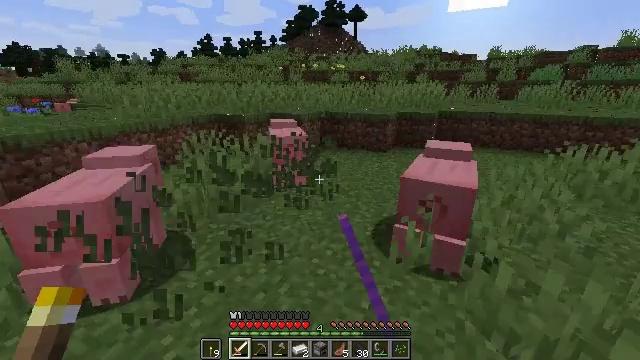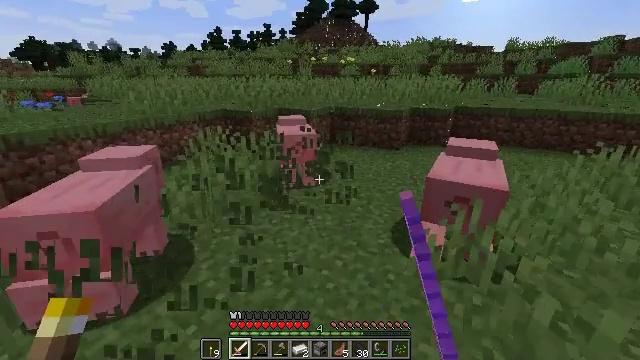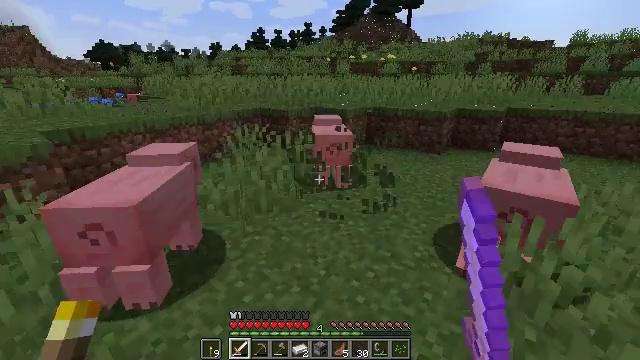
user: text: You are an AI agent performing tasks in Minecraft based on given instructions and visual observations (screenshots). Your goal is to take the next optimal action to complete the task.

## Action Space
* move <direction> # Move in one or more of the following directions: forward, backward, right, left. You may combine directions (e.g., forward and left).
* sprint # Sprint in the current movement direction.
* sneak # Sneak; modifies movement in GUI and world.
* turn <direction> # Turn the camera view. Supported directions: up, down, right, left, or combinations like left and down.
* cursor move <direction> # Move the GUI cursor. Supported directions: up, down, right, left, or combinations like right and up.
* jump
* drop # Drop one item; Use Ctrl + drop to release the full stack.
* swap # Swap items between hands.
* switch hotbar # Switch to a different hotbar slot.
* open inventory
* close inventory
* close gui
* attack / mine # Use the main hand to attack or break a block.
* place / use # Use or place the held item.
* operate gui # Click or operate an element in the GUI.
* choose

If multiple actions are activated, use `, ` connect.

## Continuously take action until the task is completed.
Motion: motion action
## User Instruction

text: Gather grass on the ground.
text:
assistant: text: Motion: move forward, turn left and down
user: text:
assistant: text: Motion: move forward, turn left
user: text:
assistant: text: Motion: no_op